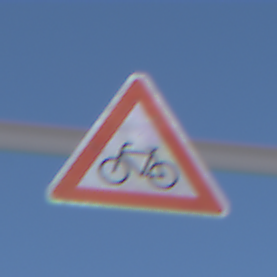
Verkehrszeichen: RadverkehrRechts
Umgebung: Outdoor, Nature
Tageszeit: MorningAfternoon
Wetter: PartlyCloudy
Licht: Natural
Jahreszeit: Winter
Kontrast: HighContrast